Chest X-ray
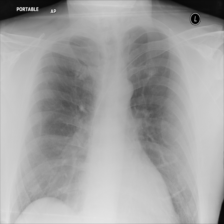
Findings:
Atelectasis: negative
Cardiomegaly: negative
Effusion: negative
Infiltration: negative
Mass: negative
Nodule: negative
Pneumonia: negative
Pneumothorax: negative
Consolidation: negative
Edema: negative
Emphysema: negative
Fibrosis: negative
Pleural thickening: negative
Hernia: negative